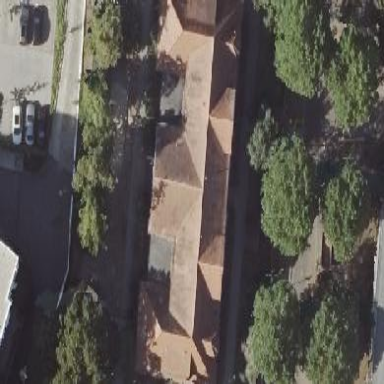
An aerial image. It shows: Kindergarten building.